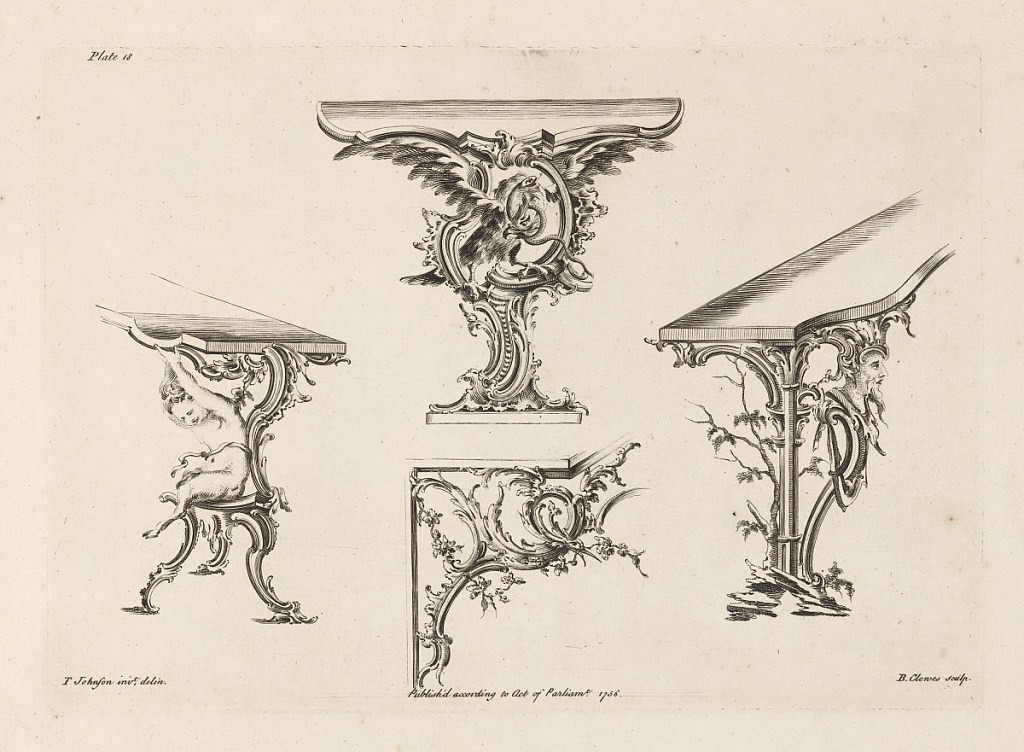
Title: Plate 18 in One Hundred and Fifty New Designs
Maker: Thomas Johnson, English, 1714–1778
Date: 1756–57
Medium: Etching on cream laid paper, bound in book
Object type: Print
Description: Four table leg designs; upper design shows a snake wrapped around neck of a hawk; left design: putto supports table; right design: head/mask/bust; lower design: bird with vines and rinceaux.